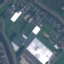
Label: Industrial